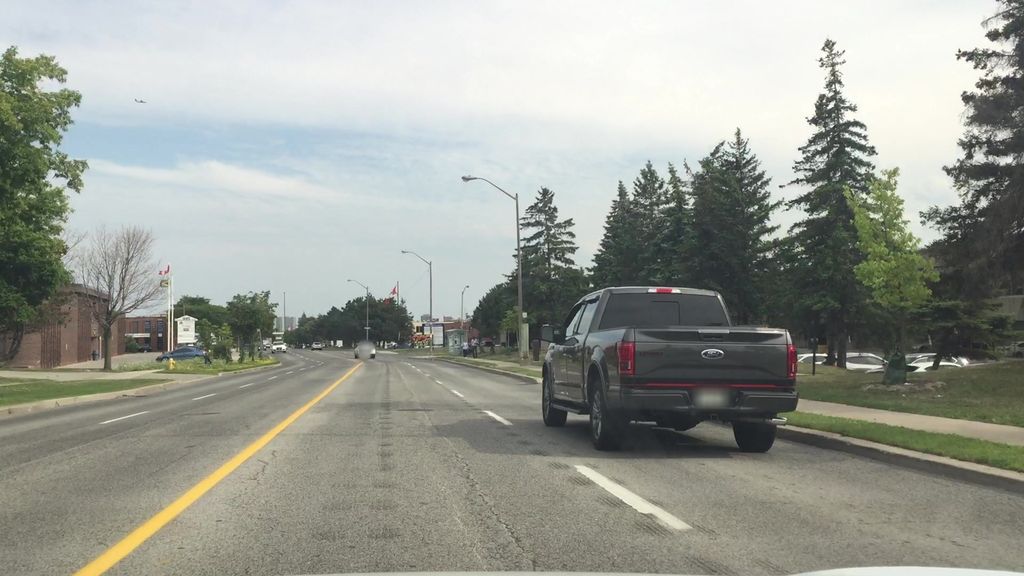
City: toronto